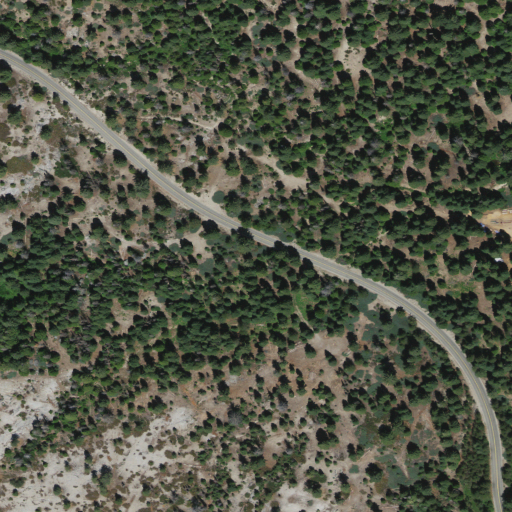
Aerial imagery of plain(s) in California named Glen Meadow containing evergreen forest and shrub